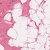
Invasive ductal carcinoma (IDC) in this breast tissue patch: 0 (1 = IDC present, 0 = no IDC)